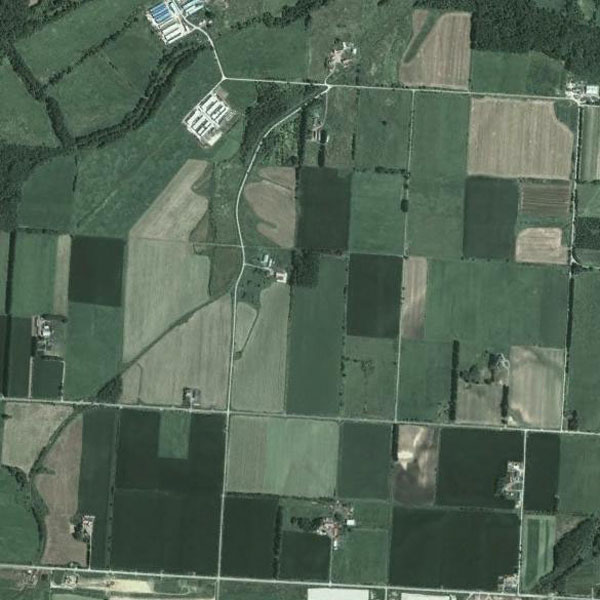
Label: Farmland